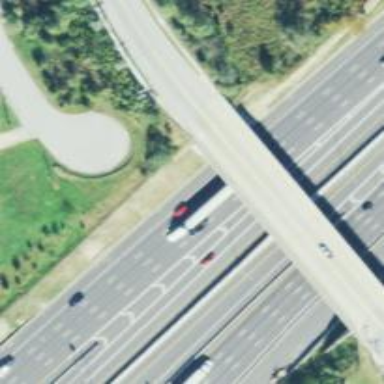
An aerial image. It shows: Motorway.